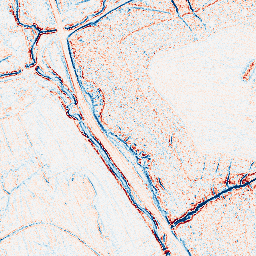
Category: edge_preserving
Decomposition family: bilateral
Decomposition parameters: d: 5
sigma_color: 50
sigma_space: 50
Upsampling method: sinc_hamming
Upsampling parameters: scale: 2
kernel_size: 8
Upsampling scale: 2